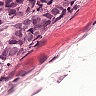
Metastatic tissue present: yes